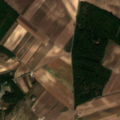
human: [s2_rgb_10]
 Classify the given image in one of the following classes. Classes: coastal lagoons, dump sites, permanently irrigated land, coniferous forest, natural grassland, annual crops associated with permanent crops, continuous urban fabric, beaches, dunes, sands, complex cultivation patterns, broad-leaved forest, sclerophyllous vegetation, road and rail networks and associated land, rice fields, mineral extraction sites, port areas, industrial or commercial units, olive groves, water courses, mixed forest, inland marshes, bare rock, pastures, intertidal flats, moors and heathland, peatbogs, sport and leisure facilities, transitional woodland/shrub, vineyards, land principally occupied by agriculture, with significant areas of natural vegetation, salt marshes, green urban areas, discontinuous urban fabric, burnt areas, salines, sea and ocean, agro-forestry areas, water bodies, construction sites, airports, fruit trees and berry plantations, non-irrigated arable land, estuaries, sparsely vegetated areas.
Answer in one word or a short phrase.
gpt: discontinuous urban fabric, non-irrigated arable land, vineyards, broad-leaved forest